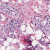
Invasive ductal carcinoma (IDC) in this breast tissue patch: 1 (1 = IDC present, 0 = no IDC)